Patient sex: M
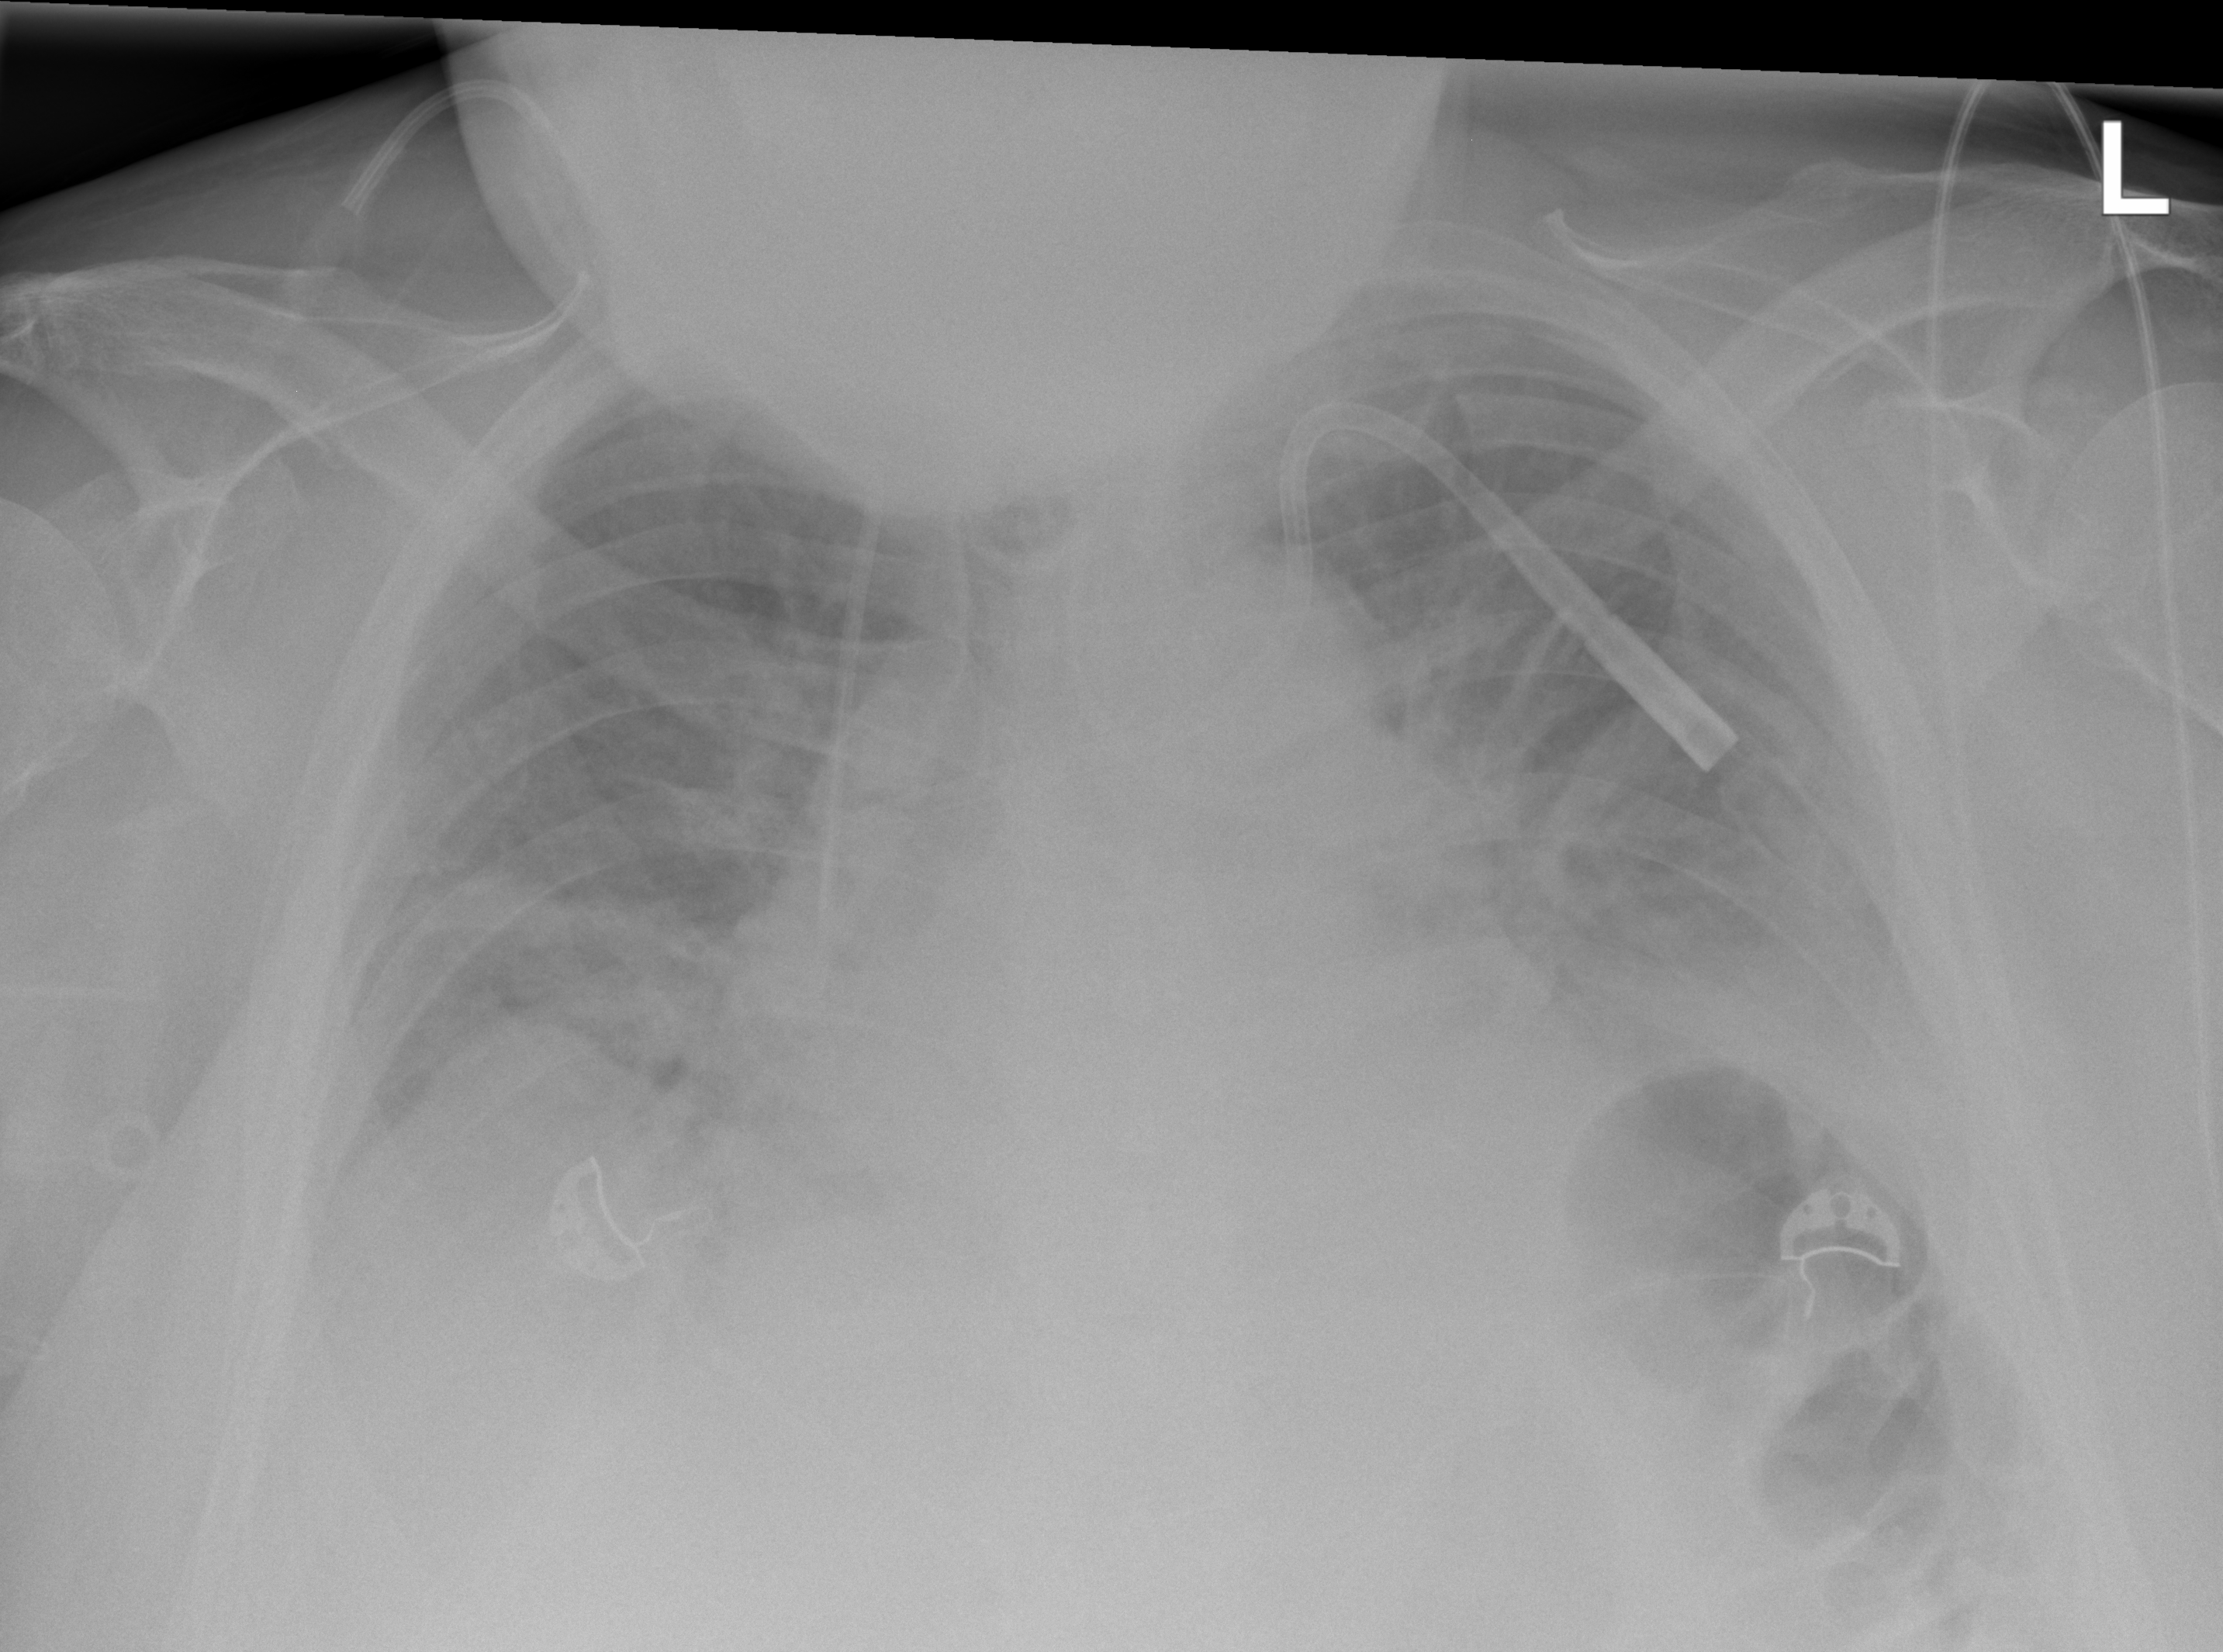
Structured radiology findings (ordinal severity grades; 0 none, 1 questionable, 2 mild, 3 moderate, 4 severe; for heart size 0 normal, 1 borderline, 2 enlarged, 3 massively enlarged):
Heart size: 2
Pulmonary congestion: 2
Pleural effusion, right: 1
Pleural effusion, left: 2
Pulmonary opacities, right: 2
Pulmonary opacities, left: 0
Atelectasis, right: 2
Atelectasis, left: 2